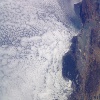
Label: sunburn